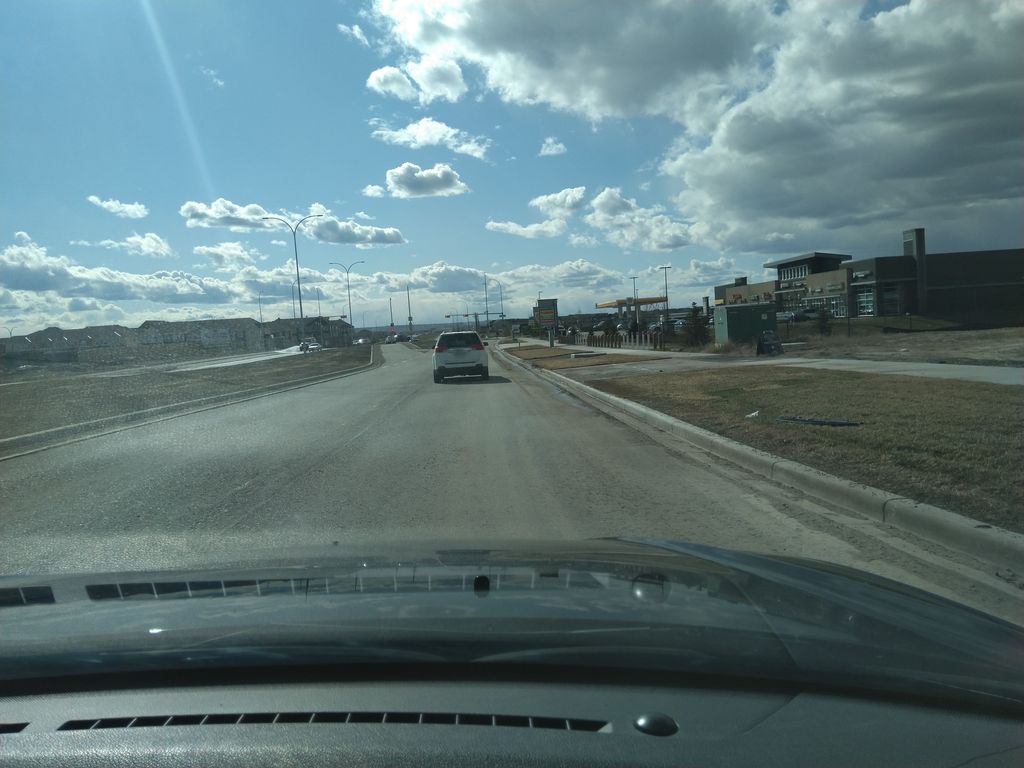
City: calgary